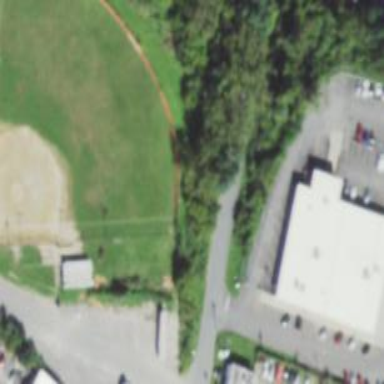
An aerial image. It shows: Softball pitch for leisure land activities.